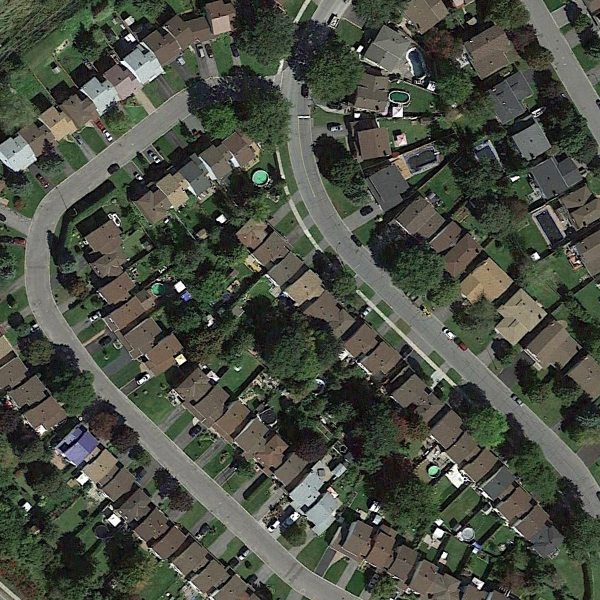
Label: DenseResidential